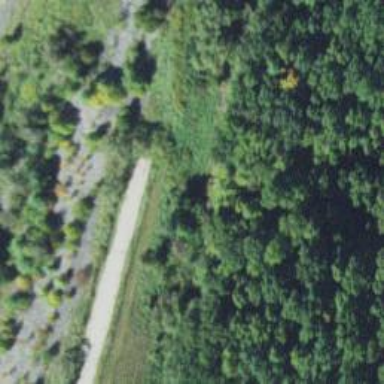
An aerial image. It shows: Runaway Truck Ramp on the escape road.